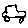
Label: car